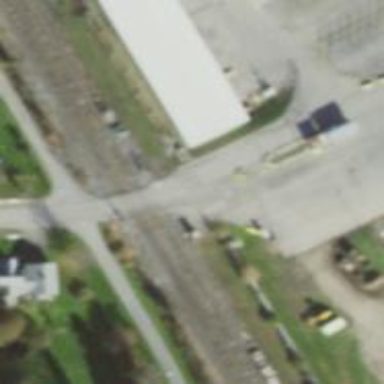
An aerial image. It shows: Level crossing along the railway.